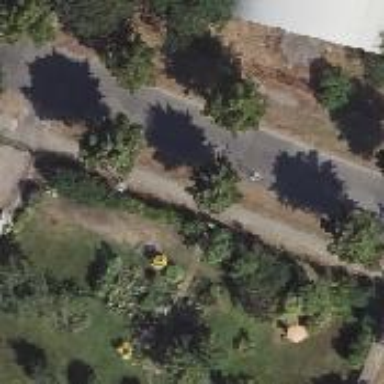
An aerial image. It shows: Avenue lined with deciduous broadleaved trees.